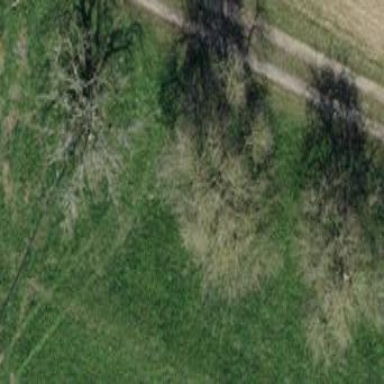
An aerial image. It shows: Orchard.